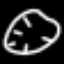
Label: clock